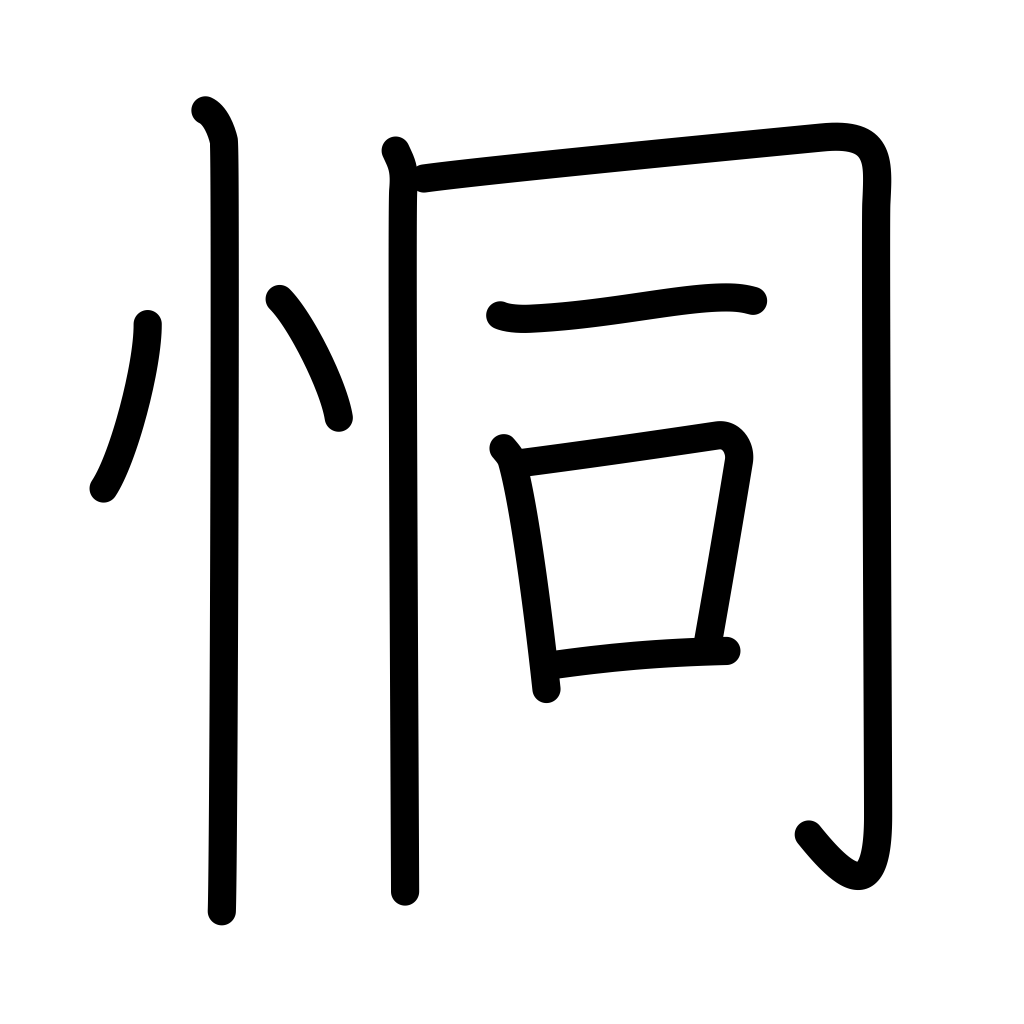
Meaning: painful, fearful